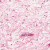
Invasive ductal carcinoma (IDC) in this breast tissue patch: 0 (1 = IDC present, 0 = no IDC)